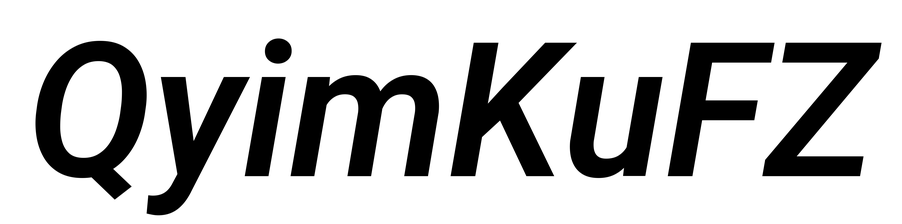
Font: Roboto-Italic_SemiBold_Italic